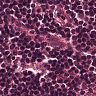
Metastatic tissue present: no